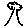
Label: tree